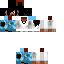
A female human skin with pale skin, wearing brown long hair dressed in a blue tshirt and blue pants, featuring a closed mouth.